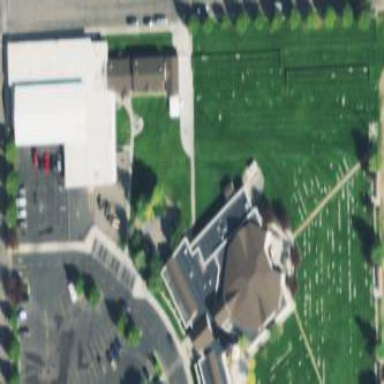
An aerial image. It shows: Beautiful church building.